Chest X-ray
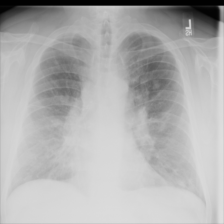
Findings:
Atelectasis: negative
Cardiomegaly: negative
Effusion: negative
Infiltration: positive
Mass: negative
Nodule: negative
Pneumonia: negative
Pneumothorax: negative
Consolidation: negative
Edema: negative
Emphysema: negative
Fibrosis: negative
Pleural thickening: positive
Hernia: negative